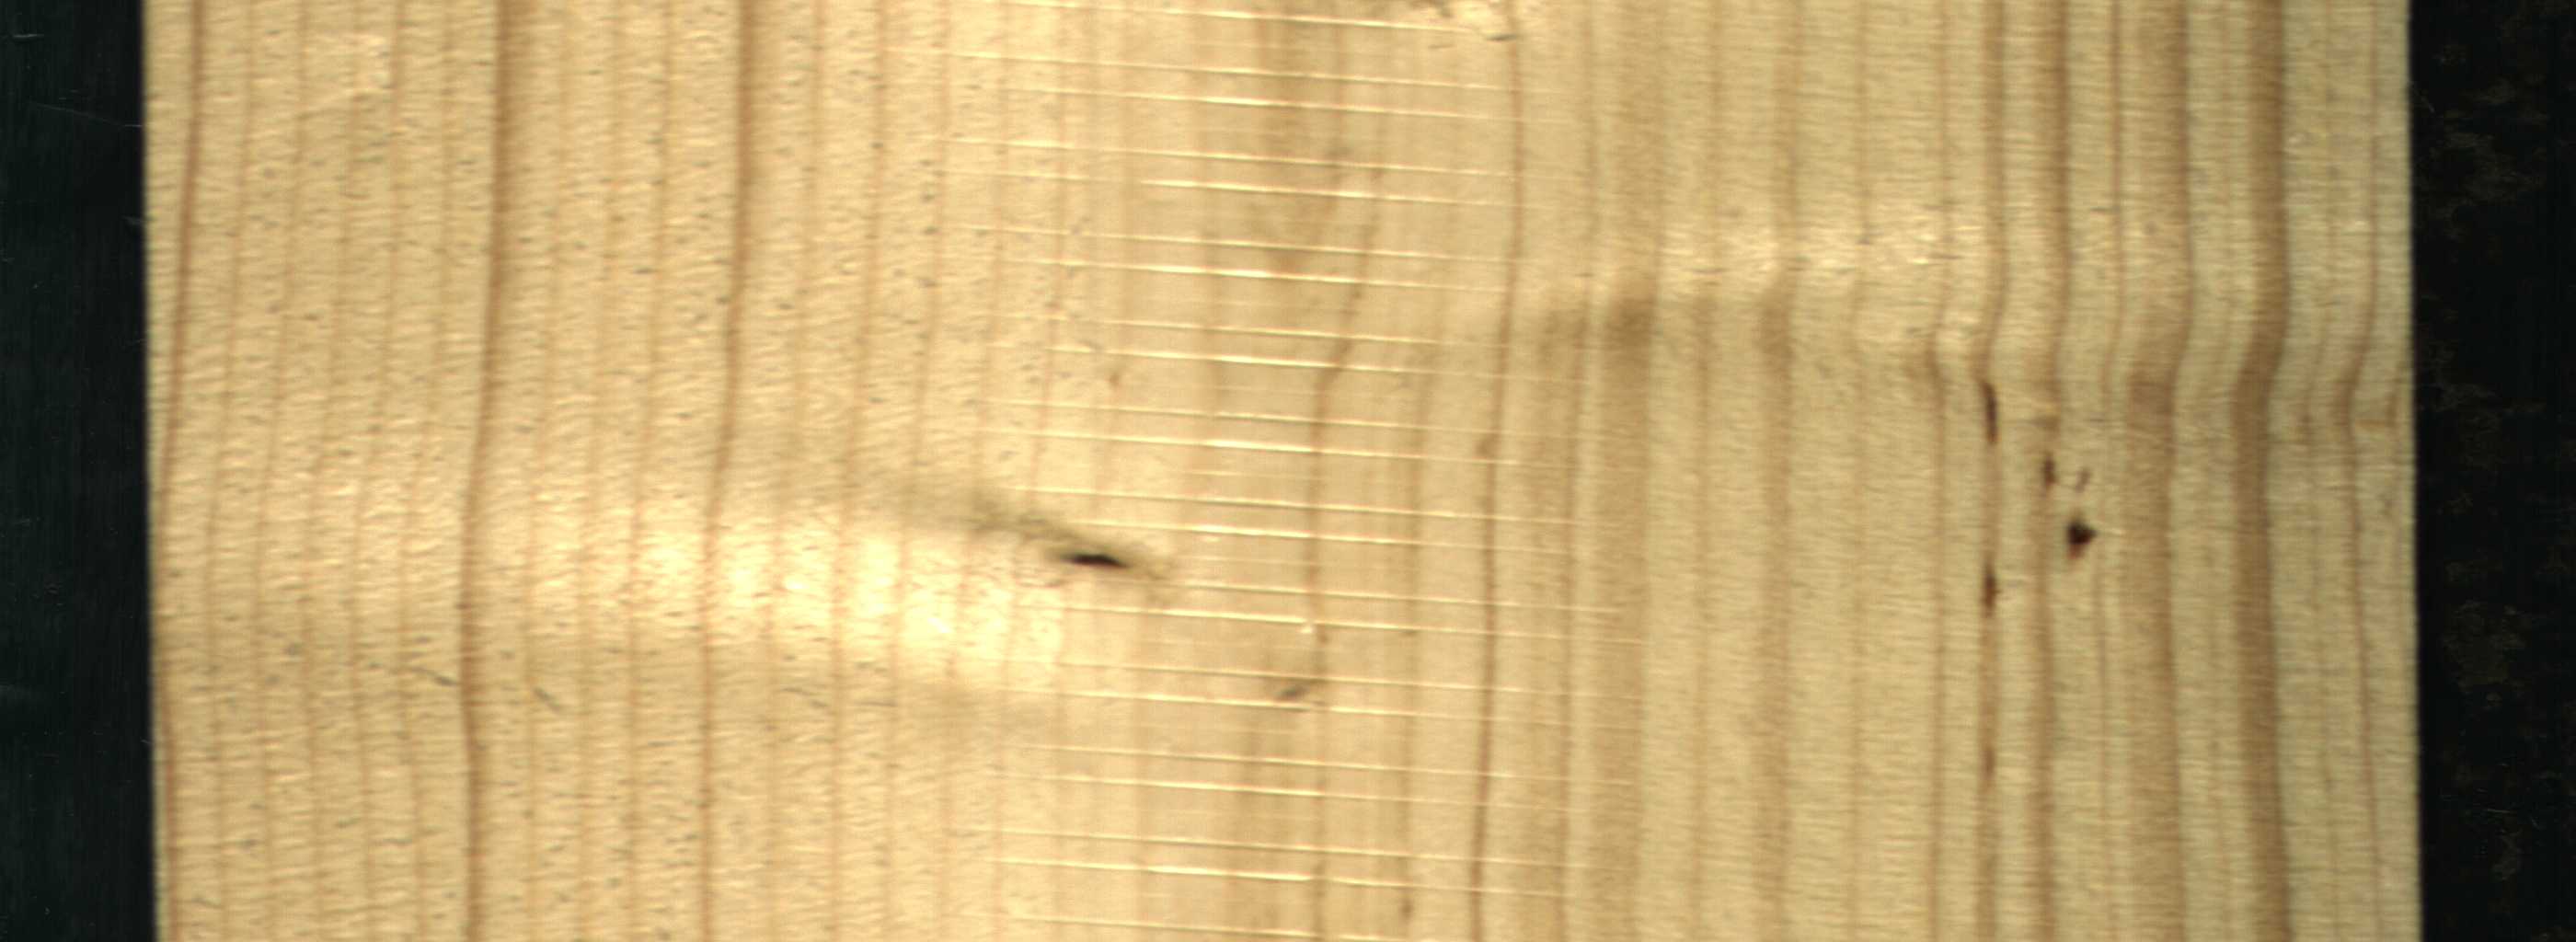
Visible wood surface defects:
Dead_Knot